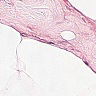
Metastatic tissue present: no